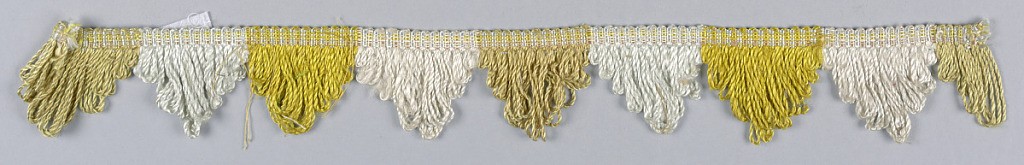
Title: Fringe
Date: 18th century
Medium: silk Technique: woven
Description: Fringe in gold, yellow and white with a plain-woven heading. Skirt threads, looped to form gold, yellow and white stripes, are scalloped.